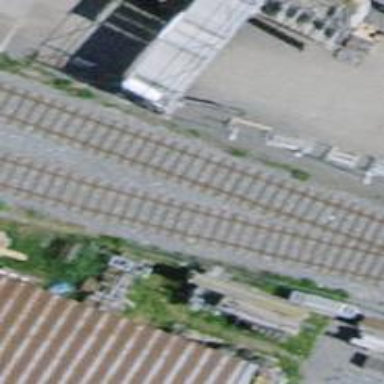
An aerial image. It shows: Single railway spur track.